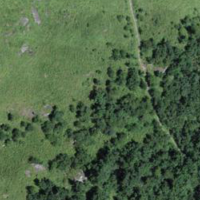
EUNIS habitat code: 23
Species observed at this site:
Astrantia major